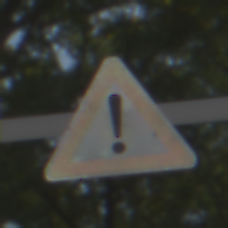
Verkehrszeichen: Gefahrenstelle
Umgebung: Outdoor, Suburban
Tageszeit: MorningAfternoon
Wetter: Clear
Licht: Natural
Jahreszeit: NotSpecified
Kontrast: HighContrast